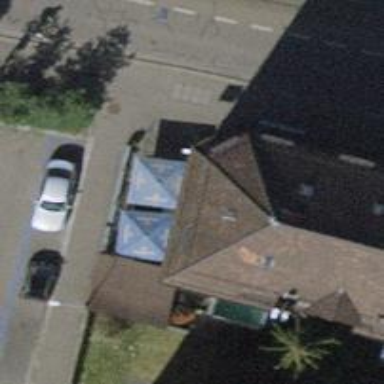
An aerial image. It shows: Restaurant.